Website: bh-photo
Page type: address-validator
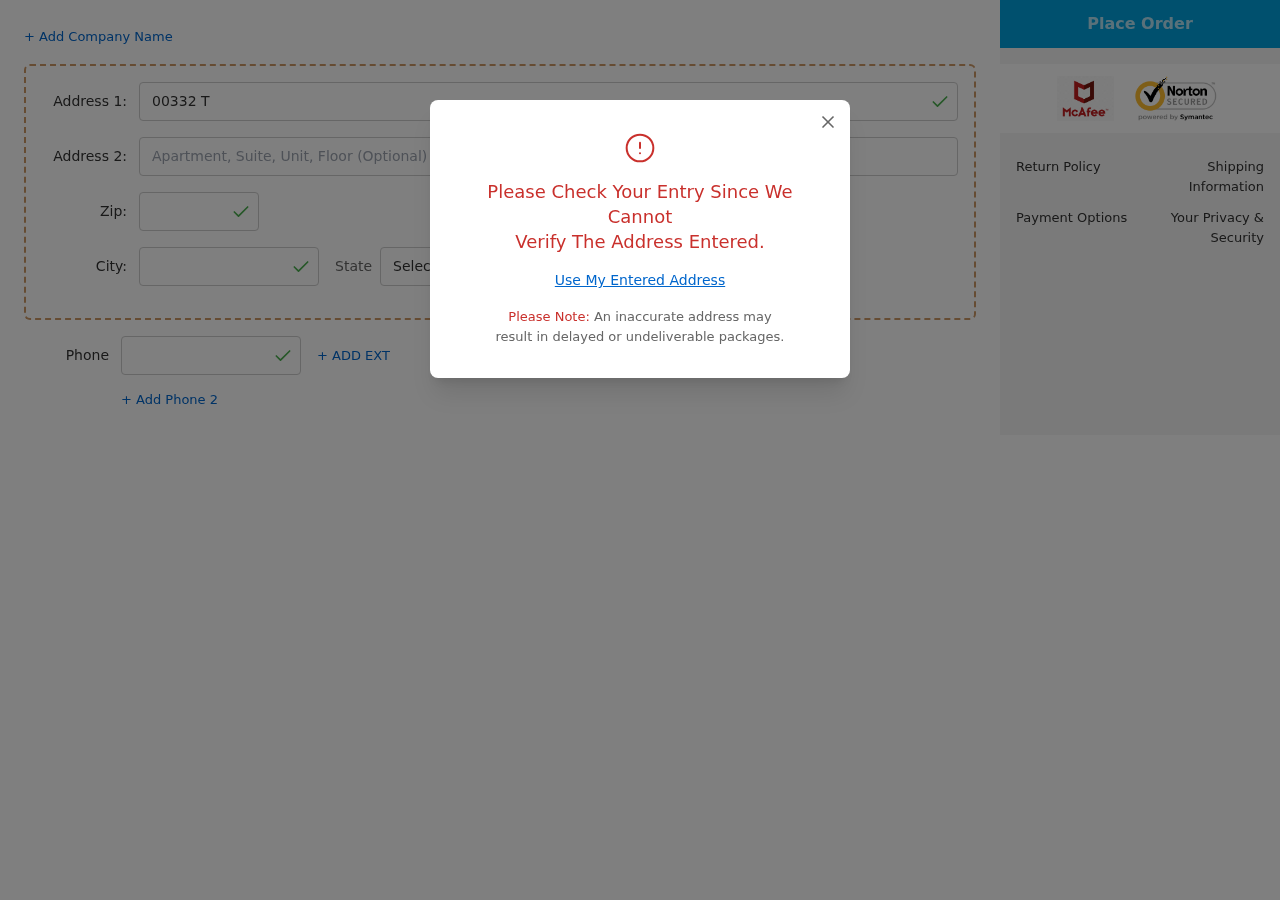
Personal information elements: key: PII_CITY
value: Port Richard
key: PII_PHONE
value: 9393330343
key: PII_POSTCODE
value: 16005
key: PII_STATE_ABBR
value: RI
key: PII_STREET
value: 00332 Tanner Stream
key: PII_STREET2
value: Suite 703